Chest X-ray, PA view. Patient: 50 years old, sex M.
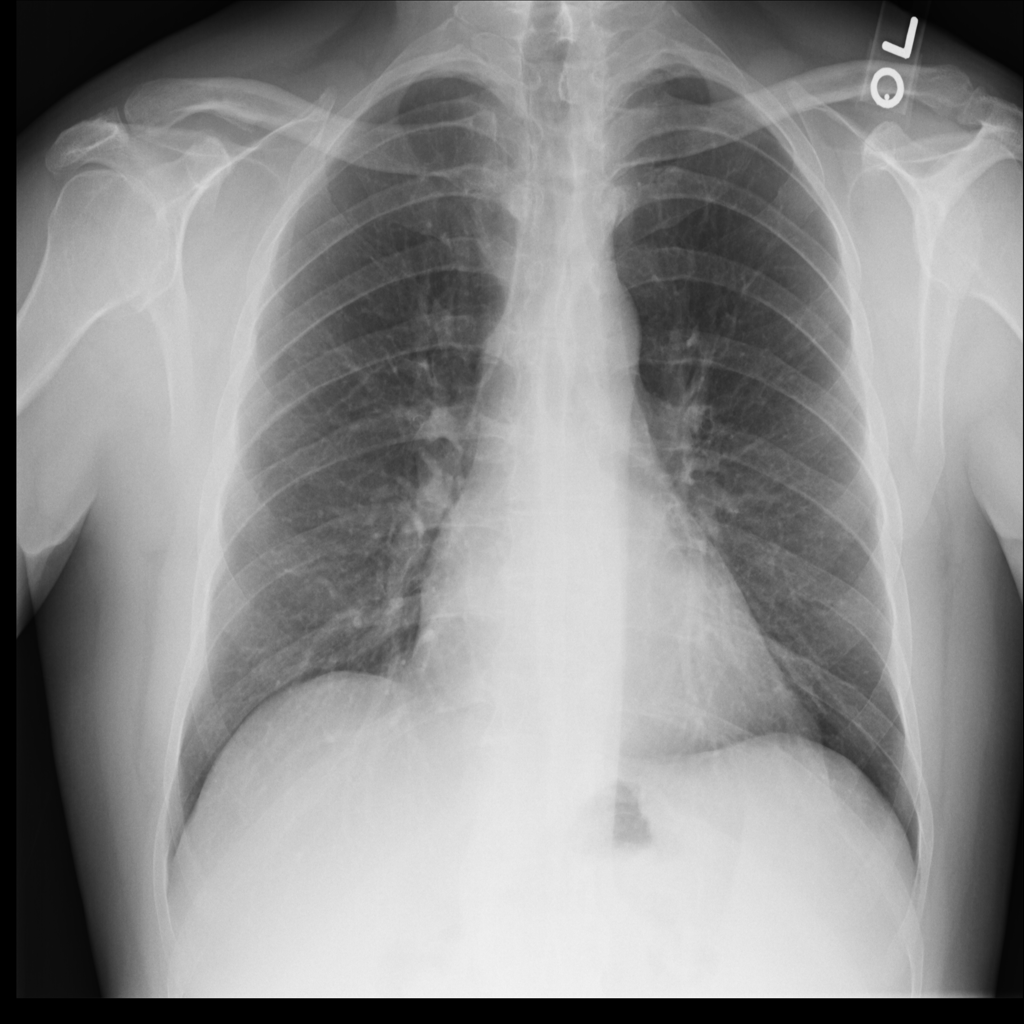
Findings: No Finding